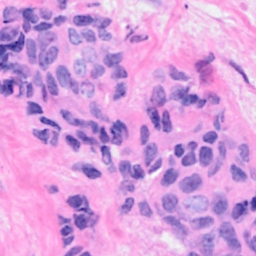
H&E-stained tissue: Breast